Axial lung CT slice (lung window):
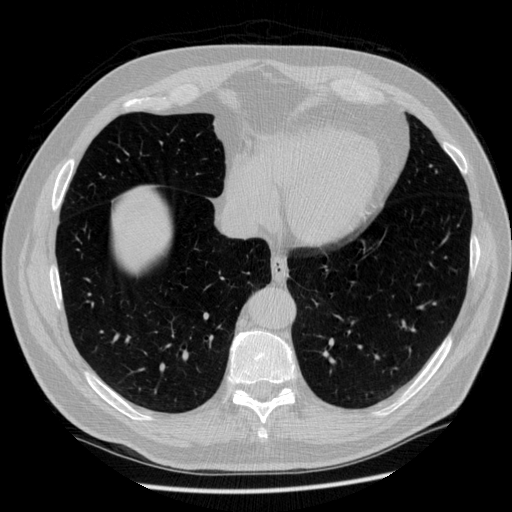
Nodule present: no